Interaction volume radius: 5 \u00c5
Interaction volume height: 10 \u00c5
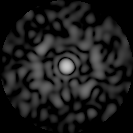
Disorder parameter: 0.7905